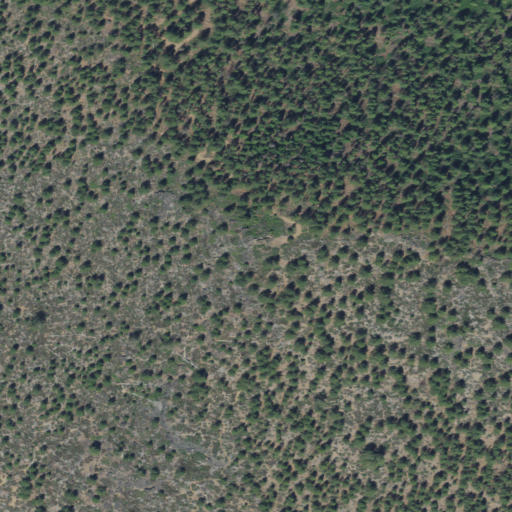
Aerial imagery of mountain in Oregon named Pistol Butte containing only evergreen forest